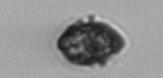
Label: Kryptoperidinium_triquetrum